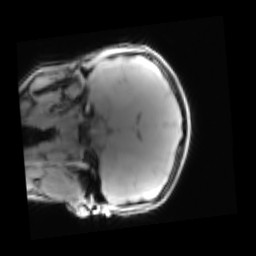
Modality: PDw
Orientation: coronal
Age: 14
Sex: female
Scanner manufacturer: siemens
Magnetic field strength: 3 T
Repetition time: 0.25 s
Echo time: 0.00103 s